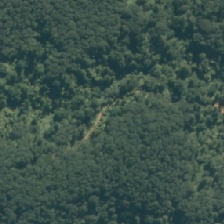
Land cover: manuka_kanuka